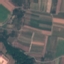
Land use / land cover: PermanentCrop